Question: I am making a window that has a large text area and a small text area under it. This is what i have so far:

This is the code I have for it:
'''
JPanel window=new JPanel(){
protected void paintComponent(Graphics g){
super.paintComponent(g);
ImageIcon ii=new ImageIcon("textEffect.png");
Image i=ii.getImage();
g.drawImage(i,0,0,null,this);
}
};
JLabel label=new JLabel("Say: ");
JTextArea dialog=new JTextArea(20,50);
JTextArea input=new JTextArea(1,46);
JScrollPane scroll=new JScrollPane(
dialog,
JScrollPane.VERTICAL_SCROLLBAR_AS_NEEDED,
JScrollPane.HORIZONTAL_SCROLLBAR_NEVER
);
//main method
public static void main(String[] args){
new Window();
}
//Makes window and starts bot
public Window(){
super("Pollockoraptor");
setSize(600,400);
setResizable(false);
setDefaultCloseOperation(EXIT_ON_CLOSE);
dialog.setEditable(false);
dialog.setOpaque(false);
dialog.setBackground(new Color(0, 0, 0, 0));
dialog.setLineWrap(true);
input.addKeyListener(this);
label.setVerticalTextPosition(SwingConstants.BOTTOM);
label.setHorizontalTextPosition(SwingConstants.LEFT);
window.add(scroll);
window.add(label);
window.add(input);
window.setBackground(new Color(97,118,131));
add(window);
setVisible(true);
}'
'''
How do I make the larger textarea partially transparent so I can see the background and how do I move "Say:" to be infront of the smaller textarea?
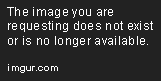
Answer: 'JPanel' uses a 'FlowLayout' by default. You'll want to change the layout manager, personally, I'd recommend something like 'GridBagLayout', but that's just me.
See <URL> for more details
To make the 'JTextArea' see through, you're going to have to make the 'JScrollPane' and it's 'JViewPort' transparent as well.
Swing only knows how to paint fully opaque or fully transparent components. You can create a translucent effect by making the component transparent and overriding it's 'paintComponent' method and using an 'AlphaComposite' or painting a with a 'Color' which has an 'alpha' value set to something below '255'
For example...
- <URL>
And general advice...
- <URL>'KeyListener'- 'getPreferredSize'- 'JFrame#pack''setSize'